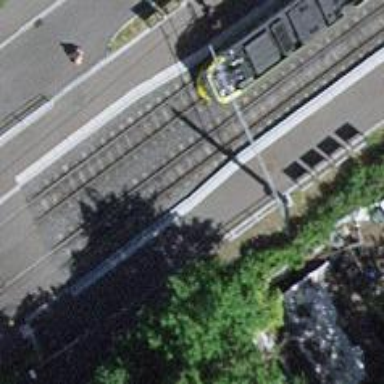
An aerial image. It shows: Tram railway with one track and electrified by contact line.